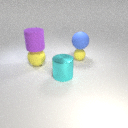
large blue rubber sphere above small yellow rubber sphere